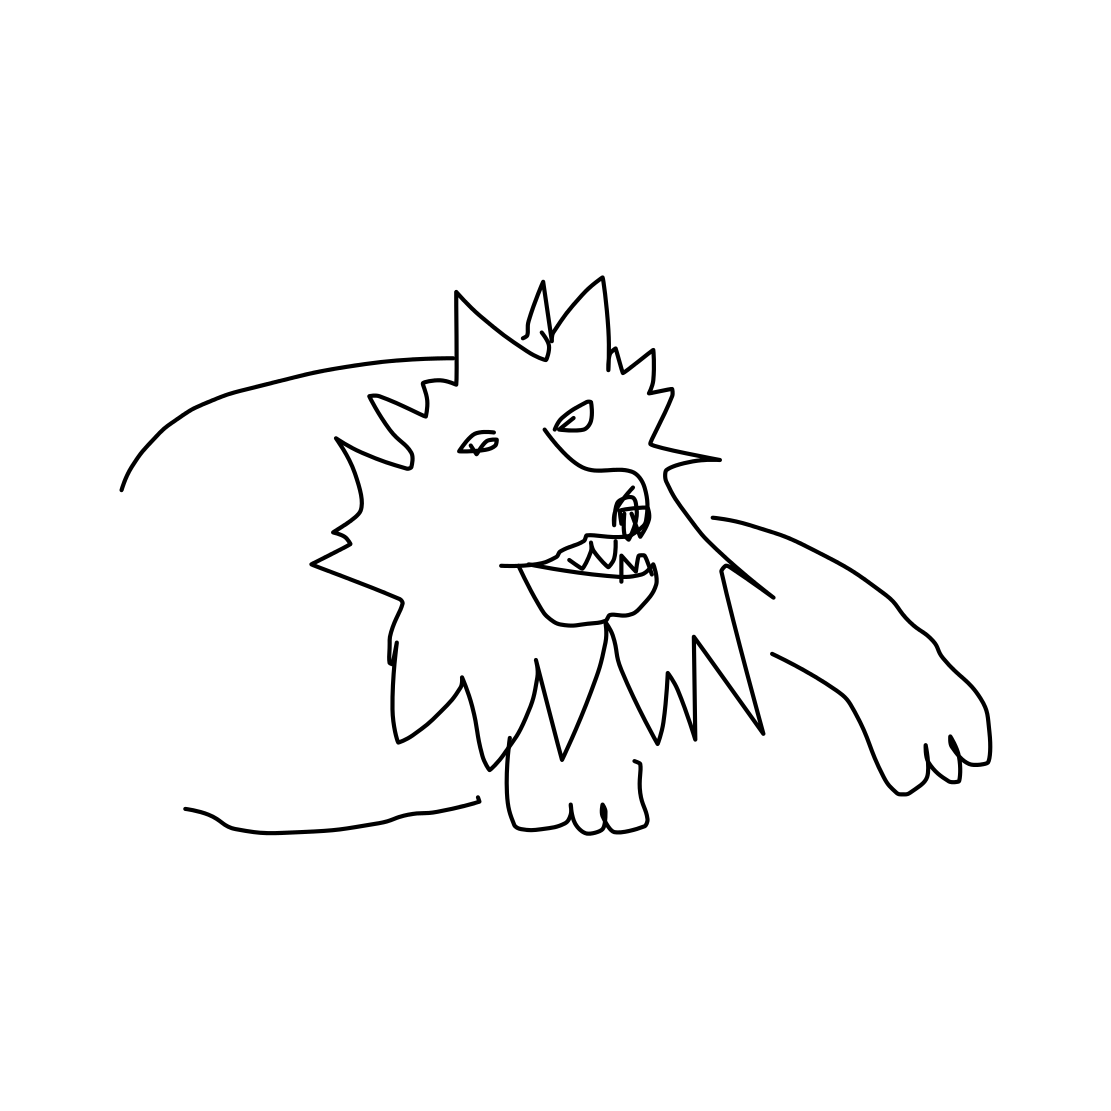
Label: lion